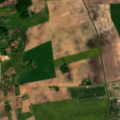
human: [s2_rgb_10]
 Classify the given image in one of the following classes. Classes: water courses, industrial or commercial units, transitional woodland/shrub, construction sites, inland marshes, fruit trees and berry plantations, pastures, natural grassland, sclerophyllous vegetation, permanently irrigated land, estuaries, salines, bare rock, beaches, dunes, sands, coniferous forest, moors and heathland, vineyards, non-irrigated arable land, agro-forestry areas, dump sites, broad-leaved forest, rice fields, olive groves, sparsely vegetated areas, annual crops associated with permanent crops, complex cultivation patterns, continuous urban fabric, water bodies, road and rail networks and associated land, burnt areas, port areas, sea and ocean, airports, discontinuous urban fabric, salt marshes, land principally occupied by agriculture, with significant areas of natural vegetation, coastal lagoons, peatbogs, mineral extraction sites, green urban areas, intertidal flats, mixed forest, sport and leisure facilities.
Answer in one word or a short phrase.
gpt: non-irrigated arable land, complex cultivation patterns